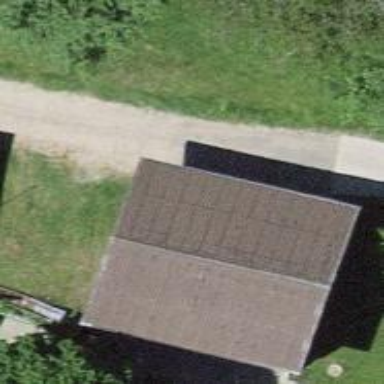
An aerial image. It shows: Shed.